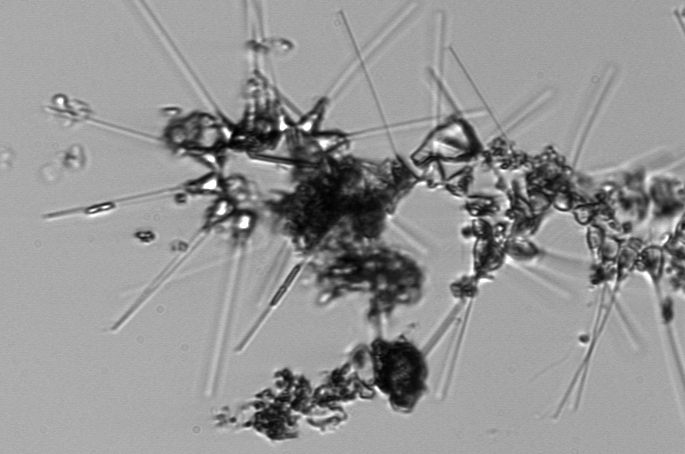
Label: Asterionellopsis_glacialis